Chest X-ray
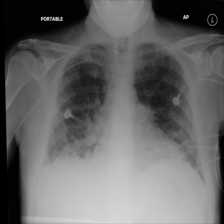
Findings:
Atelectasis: negative
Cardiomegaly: negative
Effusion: negative
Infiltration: positive
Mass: negative
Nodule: negative
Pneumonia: negative
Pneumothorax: negative
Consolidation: negative
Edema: negative
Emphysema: negative
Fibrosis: negative
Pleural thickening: negative
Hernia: negative